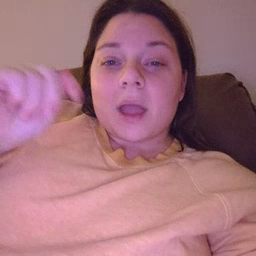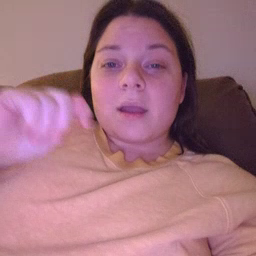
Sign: potty